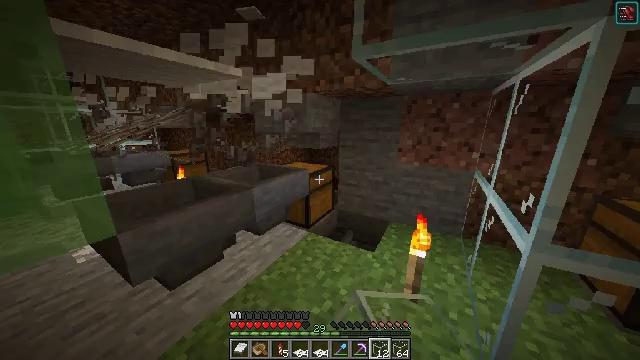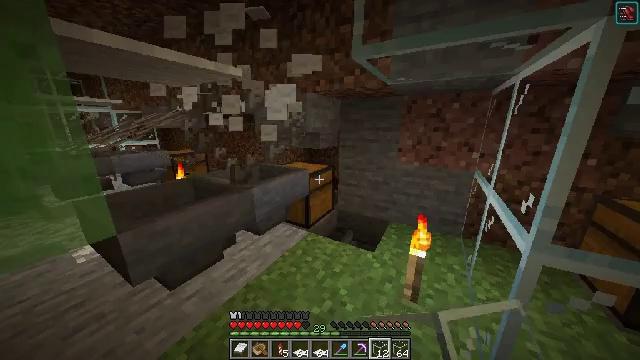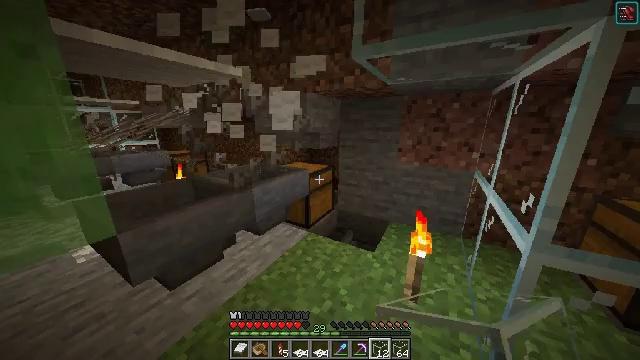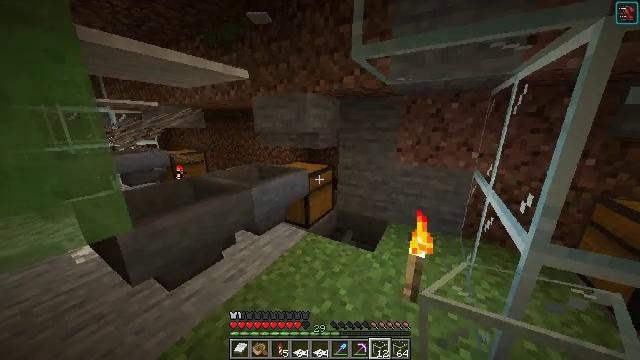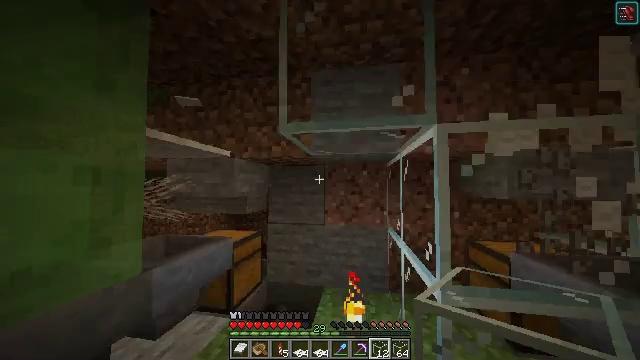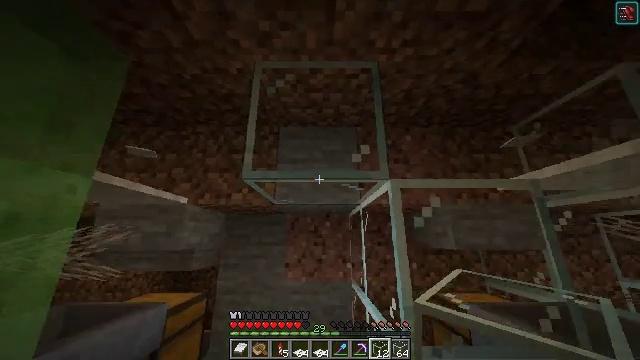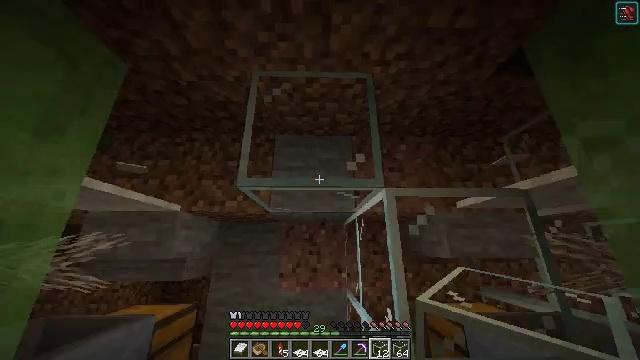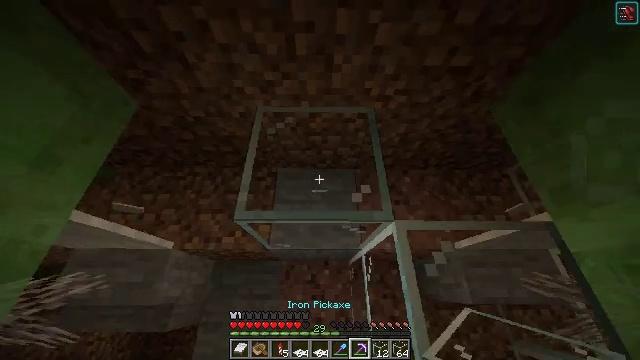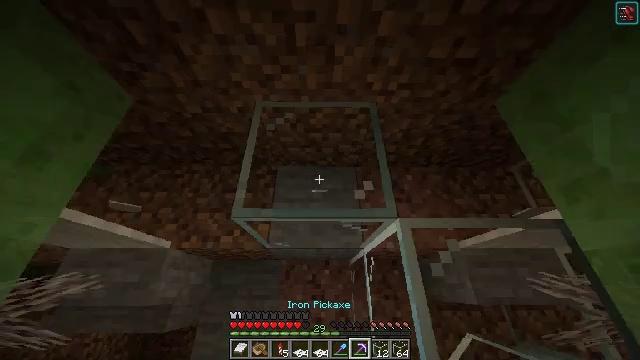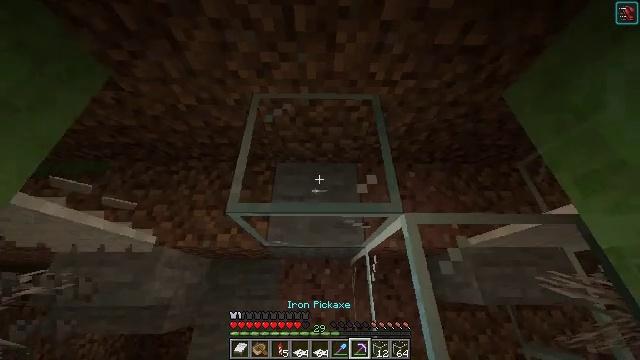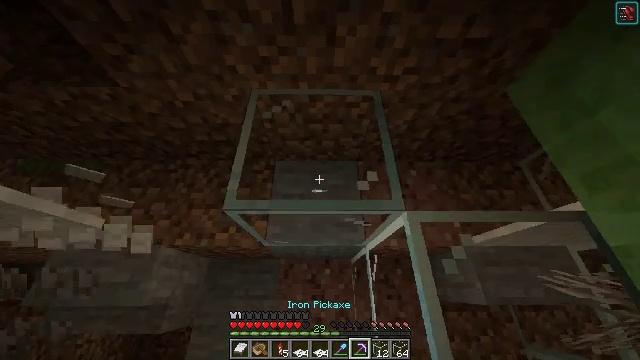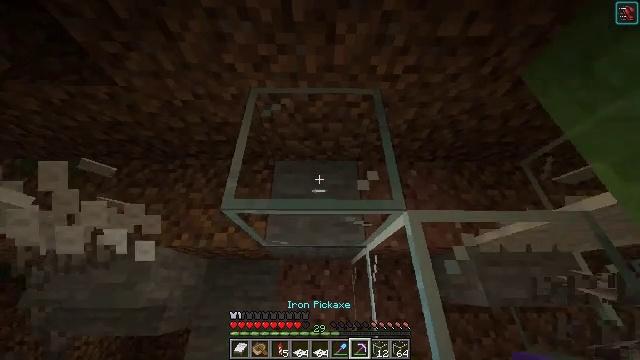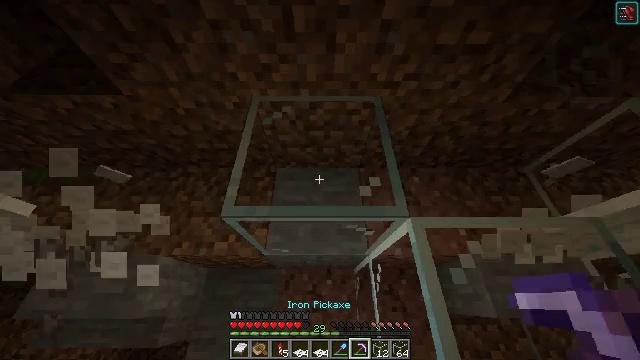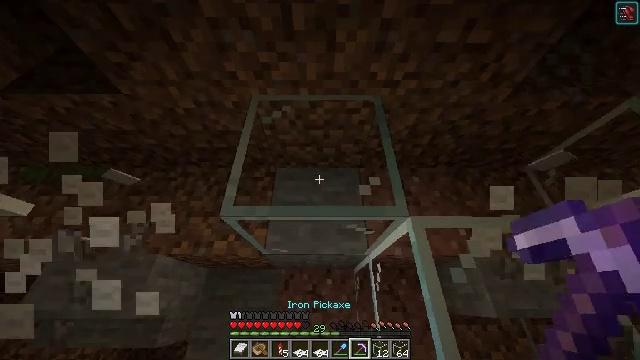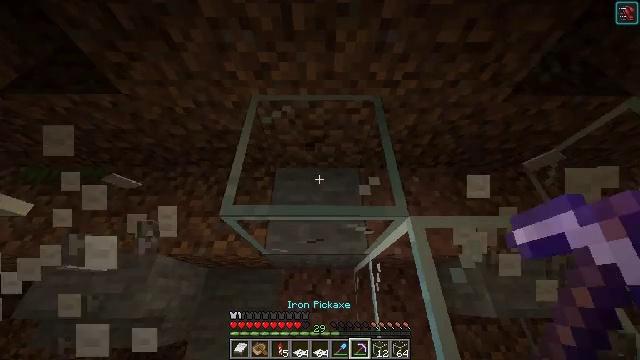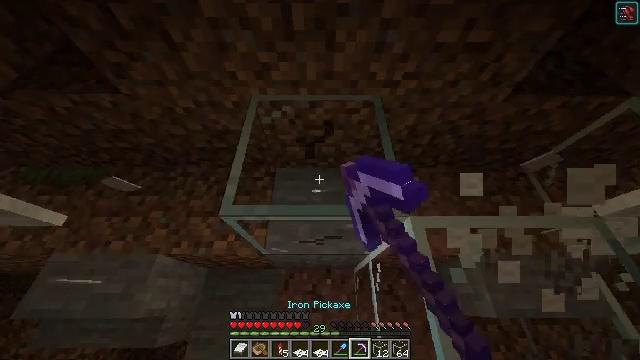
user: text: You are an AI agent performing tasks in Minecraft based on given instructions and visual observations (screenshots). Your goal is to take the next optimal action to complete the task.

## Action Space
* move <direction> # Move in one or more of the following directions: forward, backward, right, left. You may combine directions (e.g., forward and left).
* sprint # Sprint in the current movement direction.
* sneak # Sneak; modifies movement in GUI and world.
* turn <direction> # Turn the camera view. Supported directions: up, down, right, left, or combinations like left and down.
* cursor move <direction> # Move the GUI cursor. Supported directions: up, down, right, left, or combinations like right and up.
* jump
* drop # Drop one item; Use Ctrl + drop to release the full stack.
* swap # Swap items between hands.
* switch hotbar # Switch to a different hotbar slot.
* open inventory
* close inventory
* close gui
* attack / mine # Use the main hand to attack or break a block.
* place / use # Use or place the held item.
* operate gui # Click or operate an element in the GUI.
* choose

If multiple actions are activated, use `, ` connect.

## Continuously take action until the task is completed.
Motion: motion action
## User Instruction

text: Destroy the glass.
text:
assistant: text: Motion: no_op
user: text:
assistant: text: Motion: no_op
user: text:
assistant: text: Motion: no_op
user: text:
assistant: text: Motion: turn right and up
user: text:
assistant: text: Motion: turn right and up
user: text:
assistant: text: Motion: turn right and up
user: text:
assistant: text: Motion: move forward, turn up
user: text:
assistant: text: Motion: no_op
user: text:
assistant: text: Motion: no_op
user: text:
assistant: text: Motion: no_op
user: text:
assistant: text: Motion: no_op
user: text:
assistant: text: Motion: turn up
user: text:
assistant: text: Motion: no_op
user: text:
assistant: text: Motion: attack / mine
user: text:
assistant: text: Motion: attack / mine
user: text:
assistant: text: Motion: attack / mine
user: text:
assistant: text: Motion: attack / mine
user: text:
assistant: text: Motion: attack / mine
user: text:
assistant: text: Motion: attack / mine
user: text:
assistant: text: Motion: attack / mine
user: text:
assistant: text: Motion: attack / mine
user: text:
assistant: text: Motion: attack / mine
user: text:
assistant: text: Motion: attack / mine
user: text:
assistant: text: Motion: attack / mine
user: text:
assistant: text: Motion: attack / mine
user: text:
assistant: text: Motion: attack / mine
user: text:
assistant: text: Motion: no_op